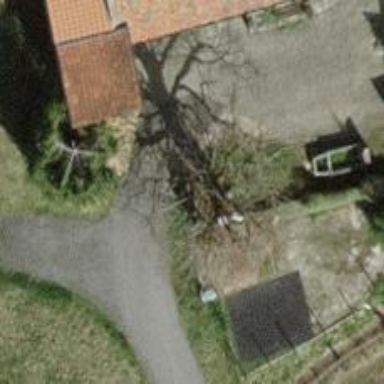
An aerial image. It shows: Driveway.